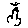
Label: triangle